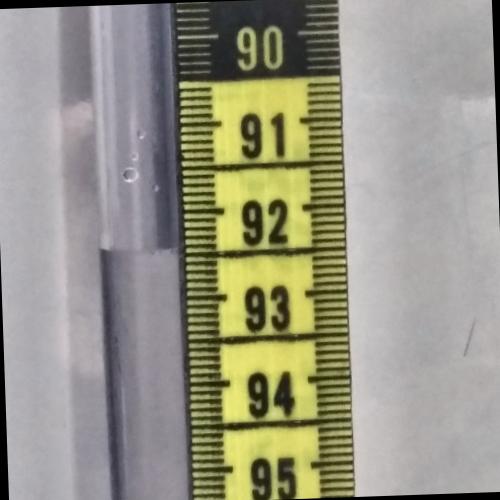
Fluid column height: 92.4 cm